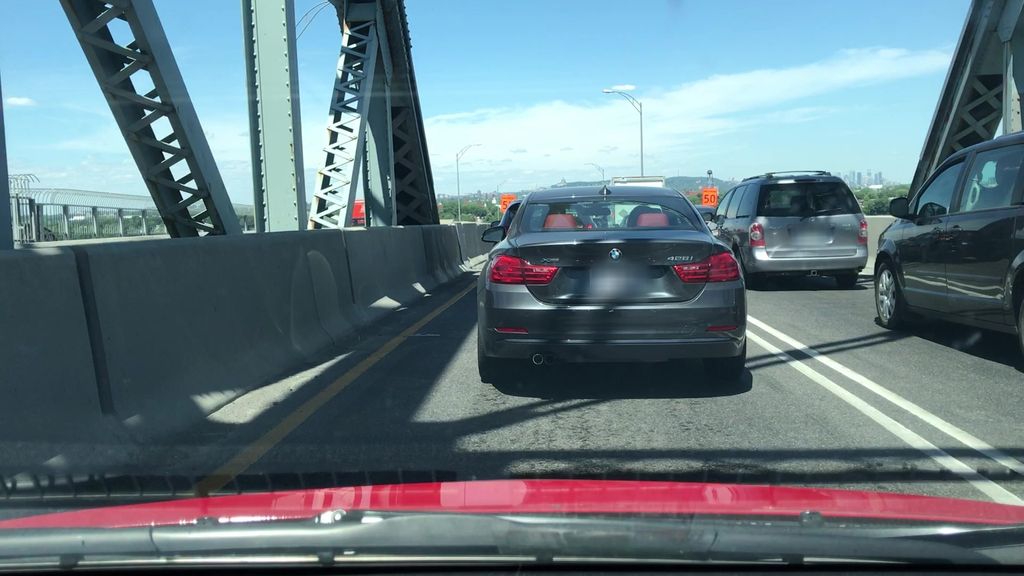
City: montreal